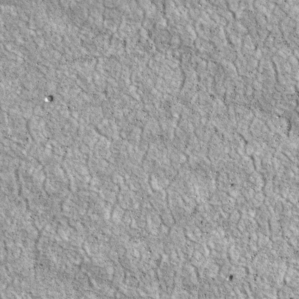
Label: non_frost